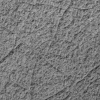
Atmospheric dust classification: not_dusty